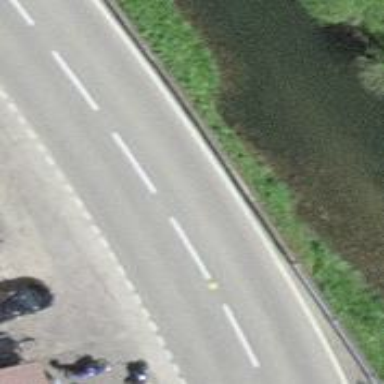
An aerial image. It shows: Primary highway.